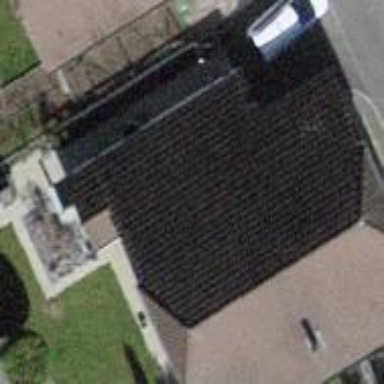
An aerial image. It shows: Building with tiled roof.